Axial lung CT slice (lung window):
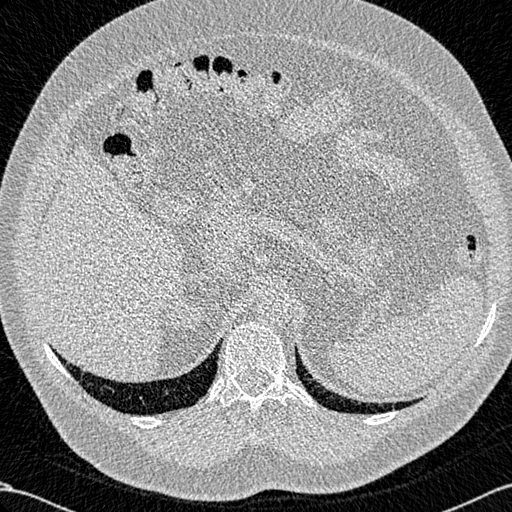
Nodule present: no